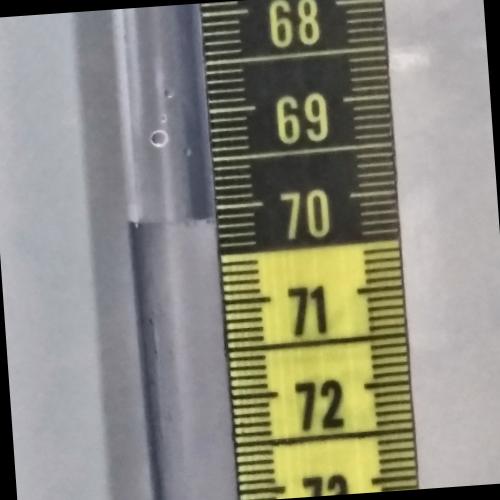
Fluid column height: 70.1 cm